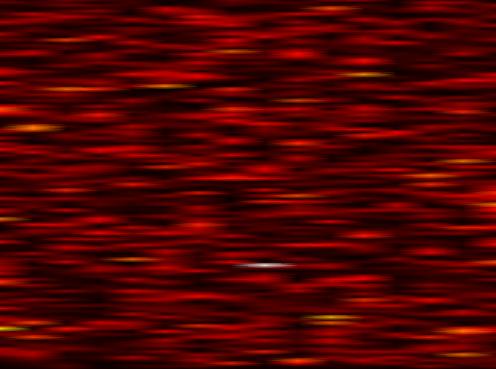
Label: OFDM